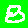
Digit: 8